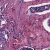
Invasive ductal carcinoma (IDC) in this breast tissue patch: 1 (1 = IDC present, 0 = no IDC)